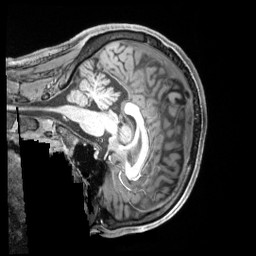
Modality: T1w
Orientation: sagittal
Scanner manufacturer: siemens
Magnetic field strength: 3 T
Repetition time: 2.5 s
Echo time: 0.00218 s